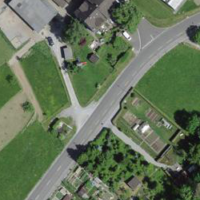
EUNIS habitat code: 53
Species observed at this site:
Filipendula ulmaria